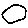
Label: circle